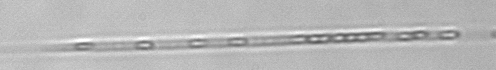
Label: Rhizosolenia